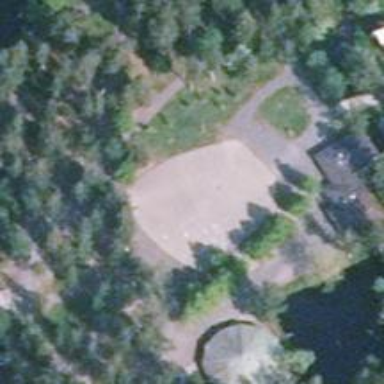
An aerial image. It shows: Bandstand in leisure area.